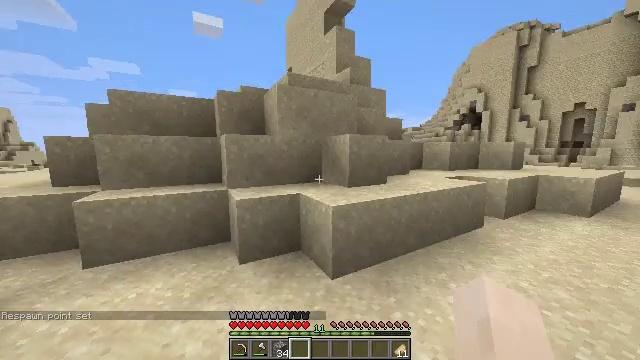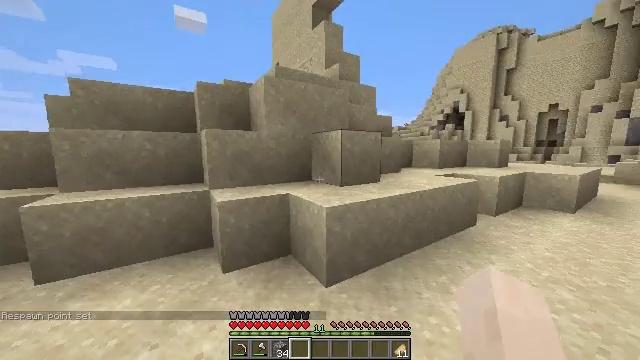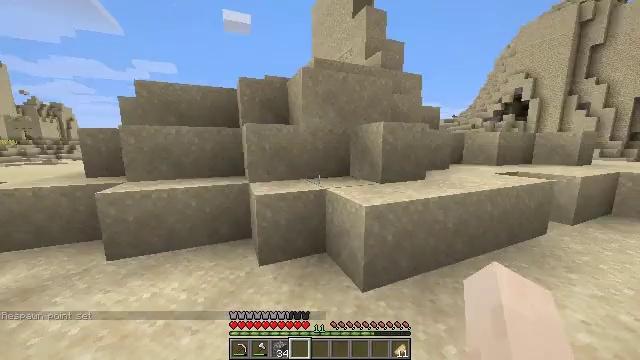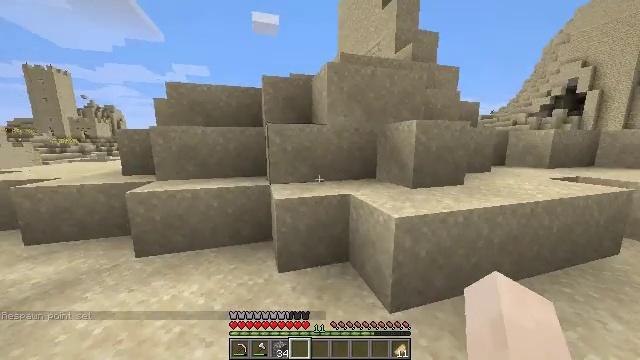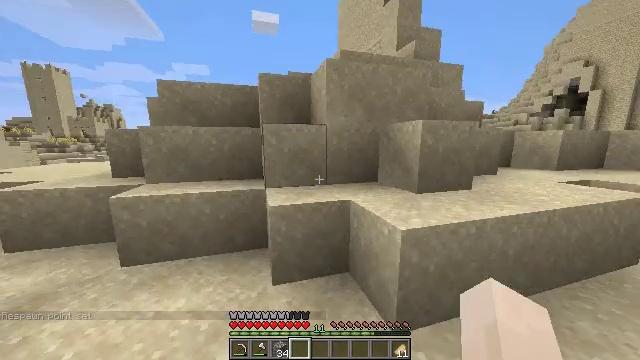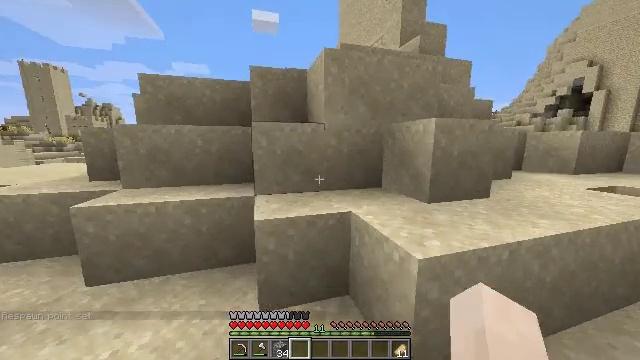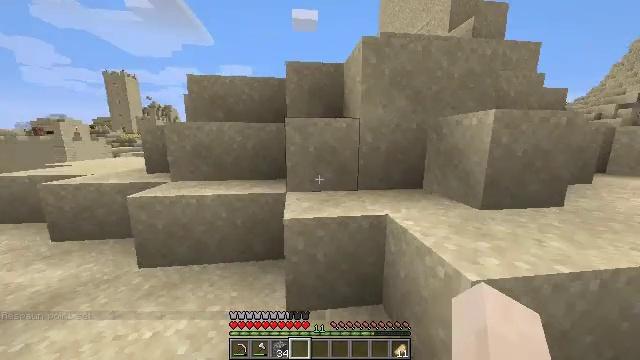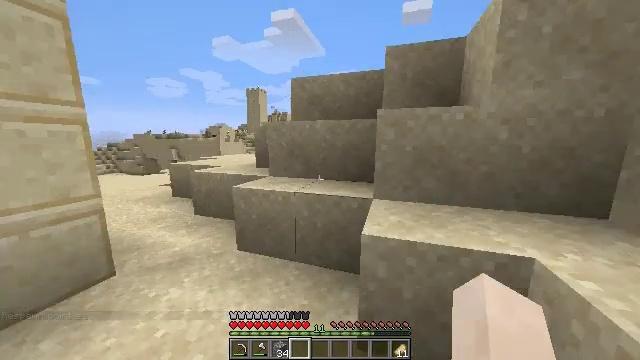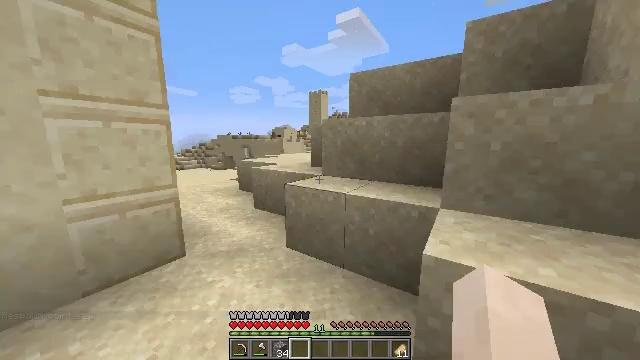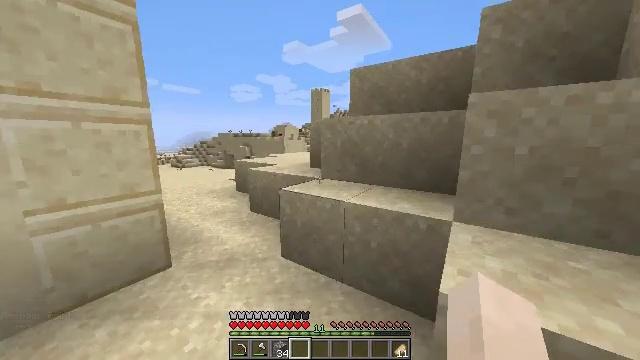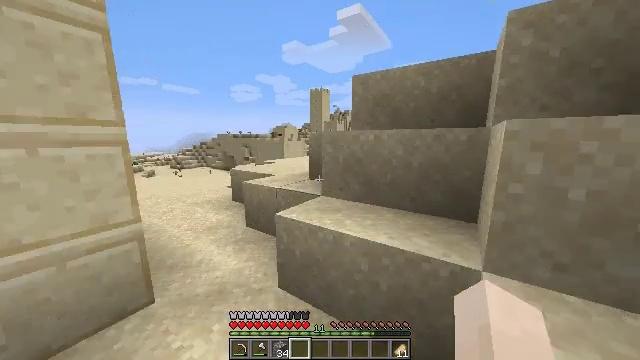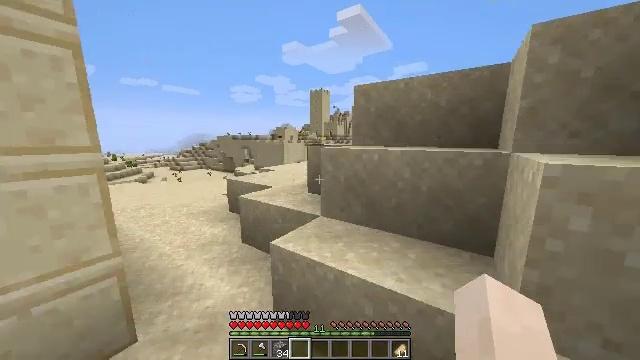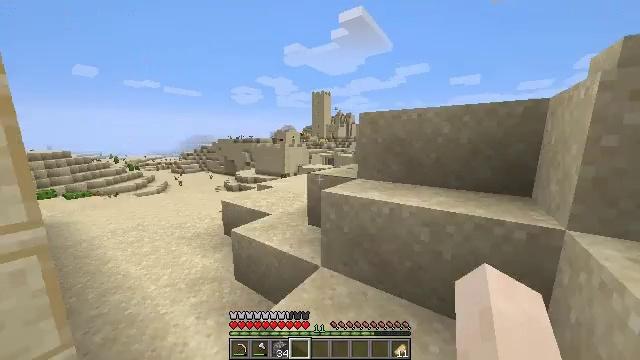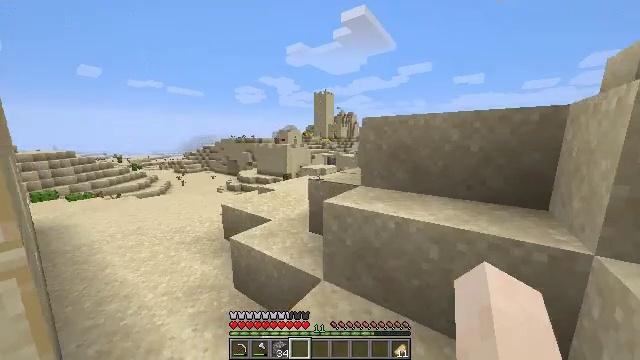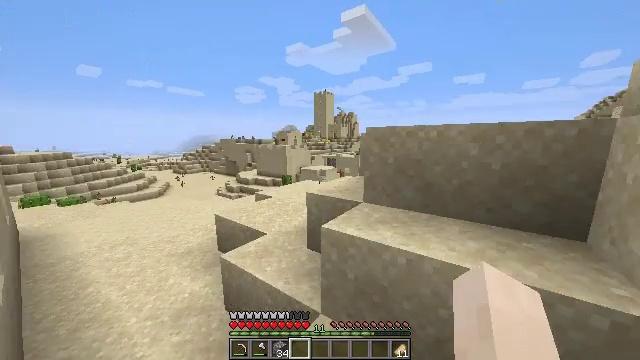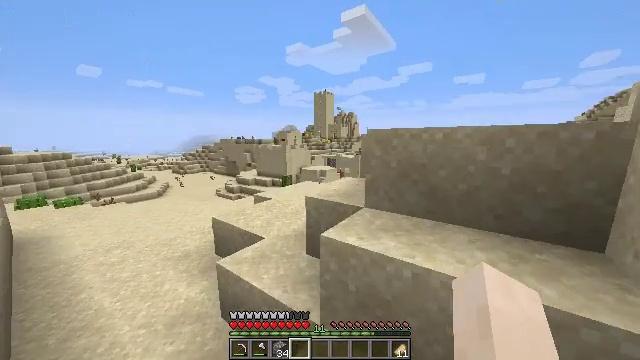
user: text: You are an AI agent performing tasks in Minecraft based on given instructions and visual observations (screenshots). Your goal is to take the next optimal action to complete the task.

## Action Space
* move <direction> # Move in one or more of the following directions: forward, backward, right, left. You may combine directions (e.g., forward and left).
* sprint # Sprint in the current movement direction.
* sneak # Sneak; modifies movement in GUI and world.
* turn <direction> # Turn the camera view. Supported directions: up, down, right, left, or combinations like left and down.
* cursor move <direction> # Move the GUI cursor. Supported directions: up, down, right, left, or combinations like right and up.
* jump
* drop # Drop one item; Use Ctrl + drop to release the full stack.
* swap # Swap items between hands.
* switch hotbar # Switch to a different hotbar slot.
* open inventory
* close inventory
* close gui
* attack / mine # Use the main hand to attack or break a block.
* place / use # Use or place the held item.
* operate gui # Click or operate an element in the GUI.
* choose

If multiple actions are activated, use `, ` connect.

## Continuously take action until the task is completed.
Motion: motion action
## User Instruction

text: Gather smooth sandstone from desert temples or structures.
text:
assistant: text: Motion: move forward, sprint, turn right
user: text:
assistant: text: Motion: move forward, sprint, turn left and down
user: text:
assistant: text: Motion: move forward, sprint, turn left
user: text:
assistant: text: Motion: move forward, sprint
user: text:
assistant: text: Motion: move forward, sprint
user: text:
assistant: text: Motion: move forward, sprint, turn left
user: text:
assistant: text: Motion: move forward, sprint, turn left
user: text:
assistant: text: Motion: move forward, sprint, turn left
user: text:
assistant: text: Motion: move forward, sprint
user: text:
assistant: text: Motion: move forward, sprint, jump
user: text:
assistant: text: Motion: move forward, sprint, jump
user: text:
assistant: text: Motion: move forward, sprint, jump
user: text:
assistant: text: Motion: move forward, sprint, jump
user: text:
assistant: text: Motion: move forward, sprint, jump
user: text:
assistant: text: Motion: move forward, sprint, jump
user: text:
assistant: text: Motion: move forward, sprint, jump
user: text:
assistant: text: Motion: move forward, sprint, turn left, jump
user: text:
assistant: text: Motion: move forward, sprint, turn left and down, jump
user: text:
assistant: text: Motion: move forward, sprint, turn left and down, jump
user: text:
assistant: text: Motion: move forward, sprint, jump
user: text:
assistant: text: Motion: move forward, sprint, jump
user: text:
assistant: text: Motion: move forward, sprint, turn right and down, jump
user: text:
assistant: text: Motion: move forward, sprint, turn right and down, jump
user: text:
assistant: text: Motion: move forward, sprint, turn right, jump
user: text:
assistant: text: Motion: move forward, sprint, jump
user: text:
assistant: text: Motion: move forward, sprint, jump
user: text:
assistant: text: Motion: move forward, sprint
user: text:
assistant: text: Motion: move forward, sprint, turn right
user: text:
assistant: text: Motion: move forward, sprint, turn right
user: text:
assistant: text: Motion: move forward, sprint, jump